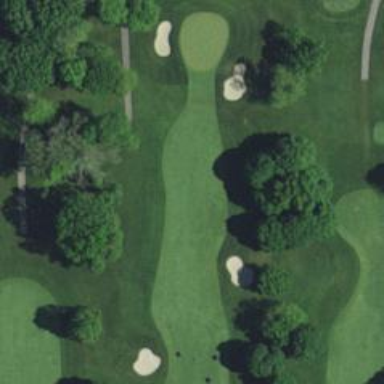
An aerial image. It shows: Golf hole.